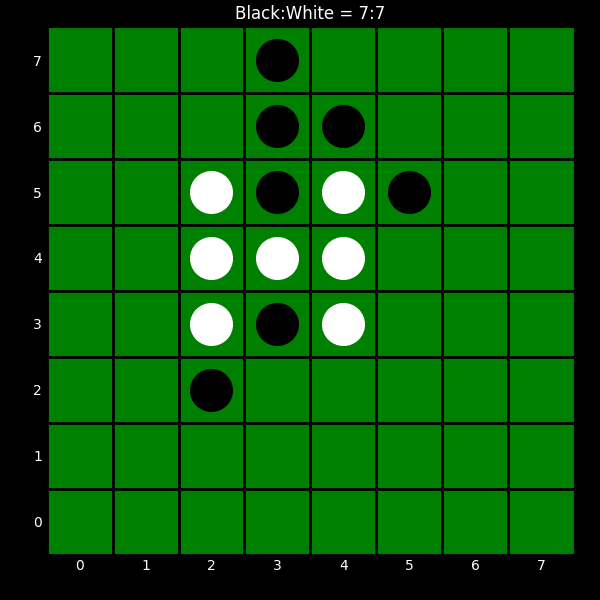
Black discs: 7
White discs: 7